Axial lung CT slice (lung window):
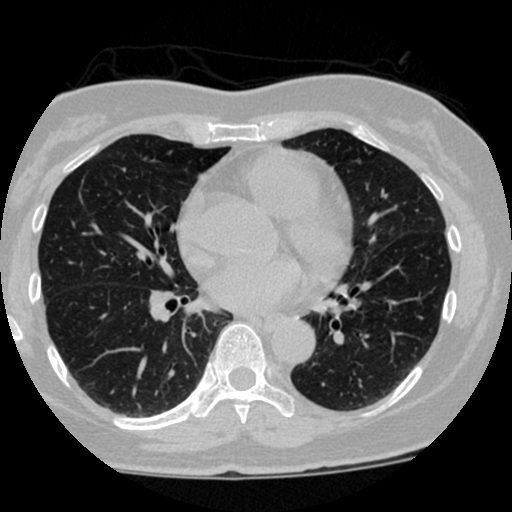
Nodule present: no